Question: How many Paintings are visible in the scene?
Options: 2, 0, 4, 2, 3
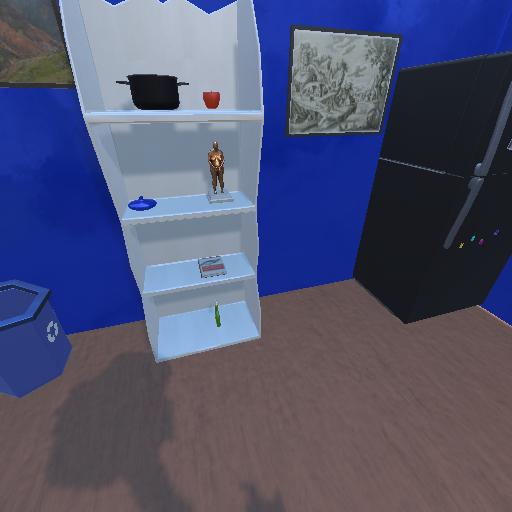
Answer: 2